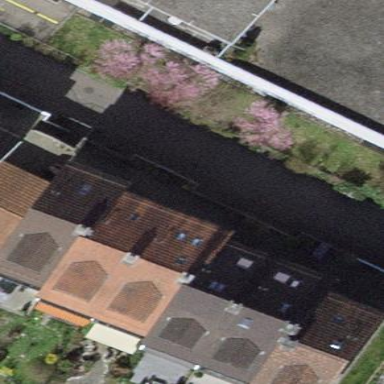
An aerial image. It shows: Semidetached house.